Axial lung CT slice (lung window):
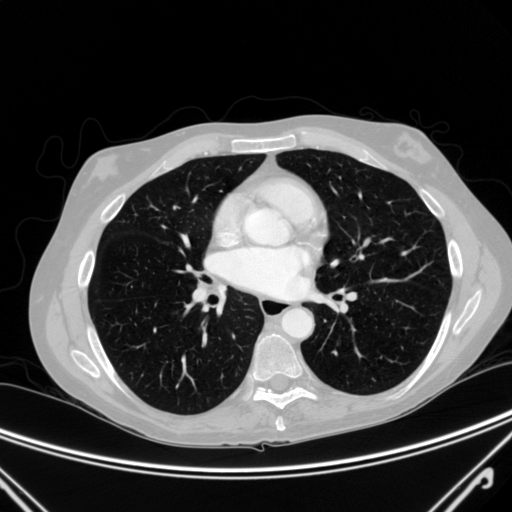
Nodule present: no